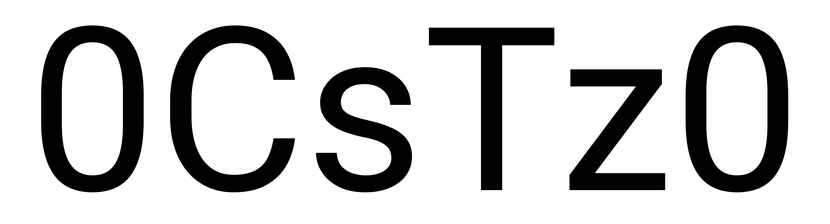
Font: Roboto_Regular